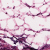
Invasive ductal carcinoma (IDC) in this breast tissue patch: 0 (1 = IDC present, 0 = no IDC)